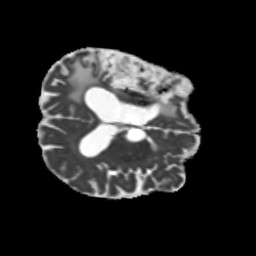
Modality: MD
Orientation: axial
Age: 67
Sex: male
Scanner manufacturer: siemens
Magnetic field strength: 3 T
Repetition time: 5.25 s
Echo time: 0.08 s